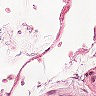
Metastatic tissue present: no